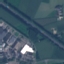
Land use / land cover: Highway